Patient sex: M
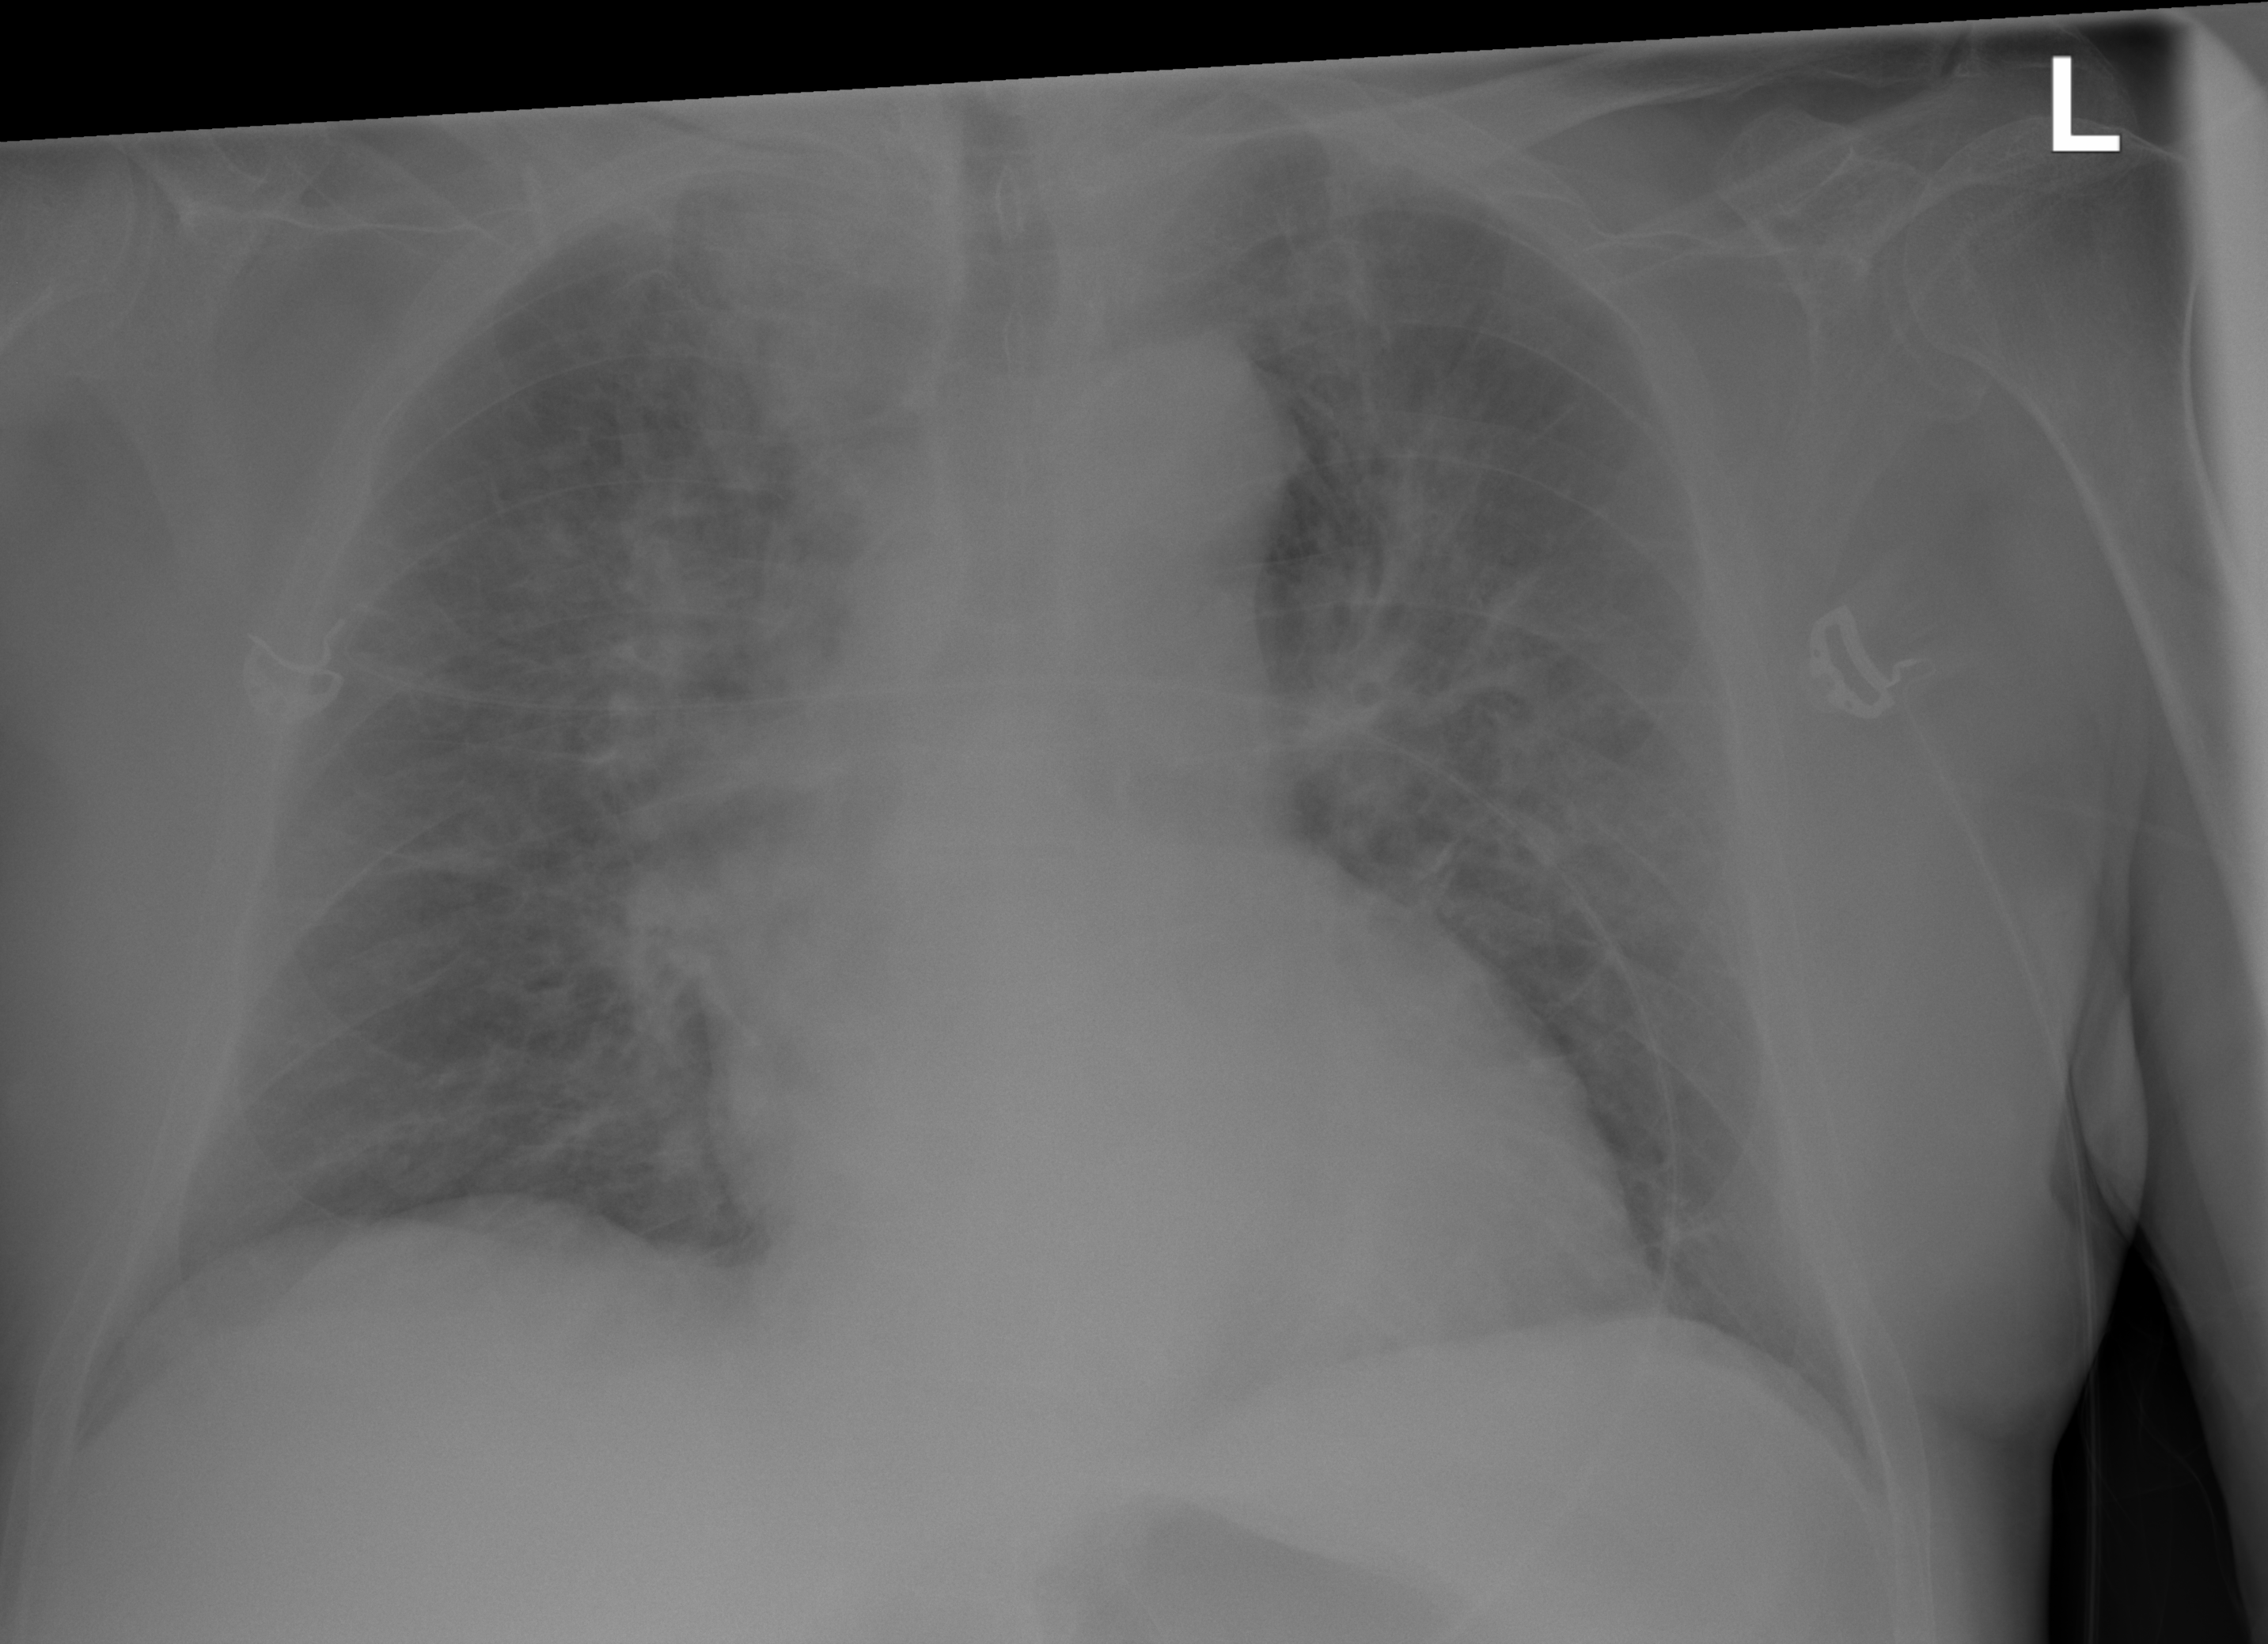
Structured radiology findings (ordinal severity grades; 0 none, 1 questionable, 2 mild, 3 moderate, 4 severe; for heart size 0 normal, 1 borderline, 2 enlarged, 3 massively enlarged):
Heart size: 2
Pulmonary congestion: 2
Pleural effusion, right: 0
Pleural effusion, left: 0
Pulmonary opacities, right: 2
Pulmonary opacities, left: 2
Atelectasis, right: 2
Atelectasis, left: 2